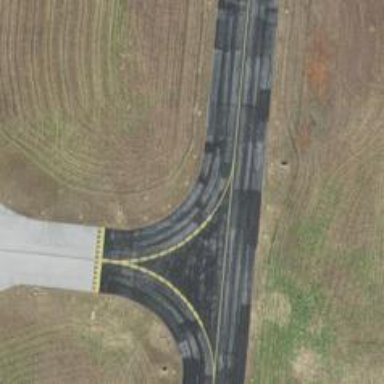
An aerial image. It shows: Image of taxiway at airport.